Question: So I have the following .txt file of data, where the data highlighted with yellow needs to be saved to a new txt file:

I managed to print certain sections in Python, but that's about it:
'''
with open('Podatki-zima-MEDVES.txt', mode='r+t') as file:
for line in file:
print(line[18:39])
'''
Resulting in:
'''
EntryDate="20101126"
EntryDate="20101126"
EntryDate="20101126"
EntryDate="20101126"
EntryDate="20101127"
EntryDate="20101128"
EntryDate="20101128"
EntryDate="20101128"
EntryDate="20101128"
'''
I know it's a very basic question, but for someone experienced this wouldn't take a minute.
Thanks
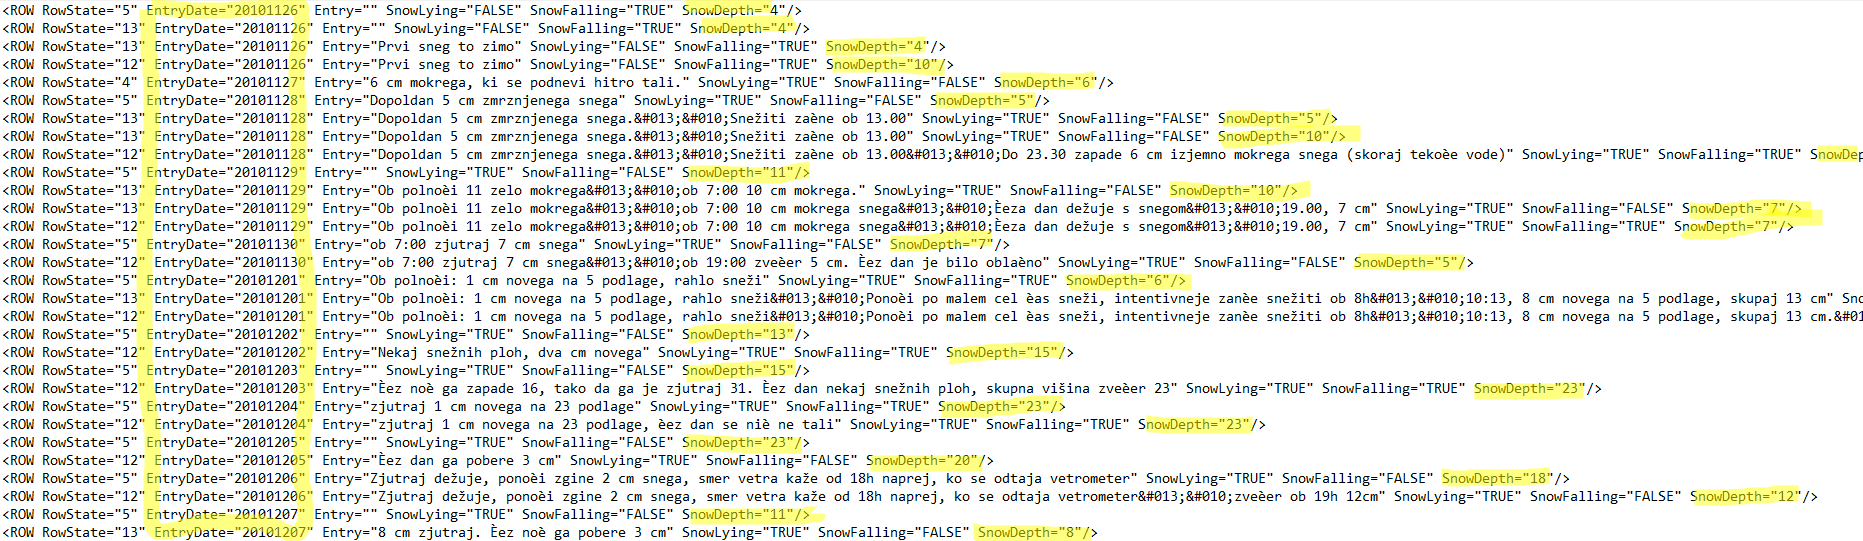
Answer: It looks like you're trying to parse xml data.
There is a standard library package that can do this. The documentation is pretty good and it includes a tutorial. Take a look at <URL>.
In you case the code would look something like:
'''
data = """
<data>
<ROW EntryData="20101126" SnowDepth="4"/>
<ROW EntryData="20101127" SnowDepth="8"/>
</data>"""
import xml.etree.ElementTree as ET
root = ET.fromstring(data)
for child in root:
entries = child.attrib
print(entries["EntryData"], entries["SnowDepth"])
'''
This gives the output you're looking for:
'''
20101126 4
20101127 8
'''